Field crop: tomato
Growth stage: 1
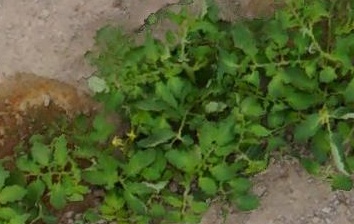
Species: tomato